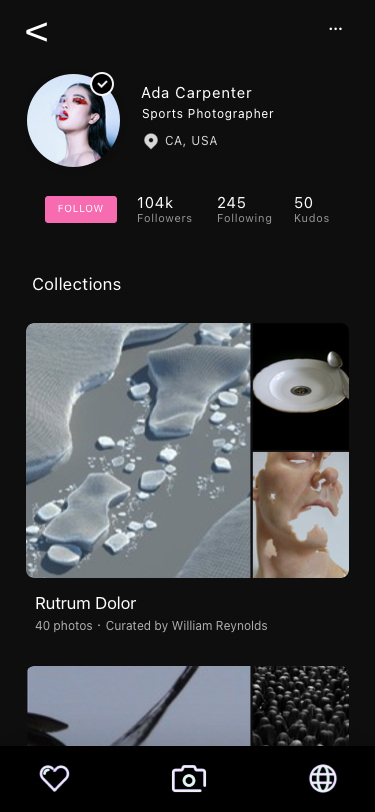
Text in this UI design:
Ada Carpenter
Collections
Sports Photographer
104k
Followers
245
Following
50
Kudos
CA, USA
…
<